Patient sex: M
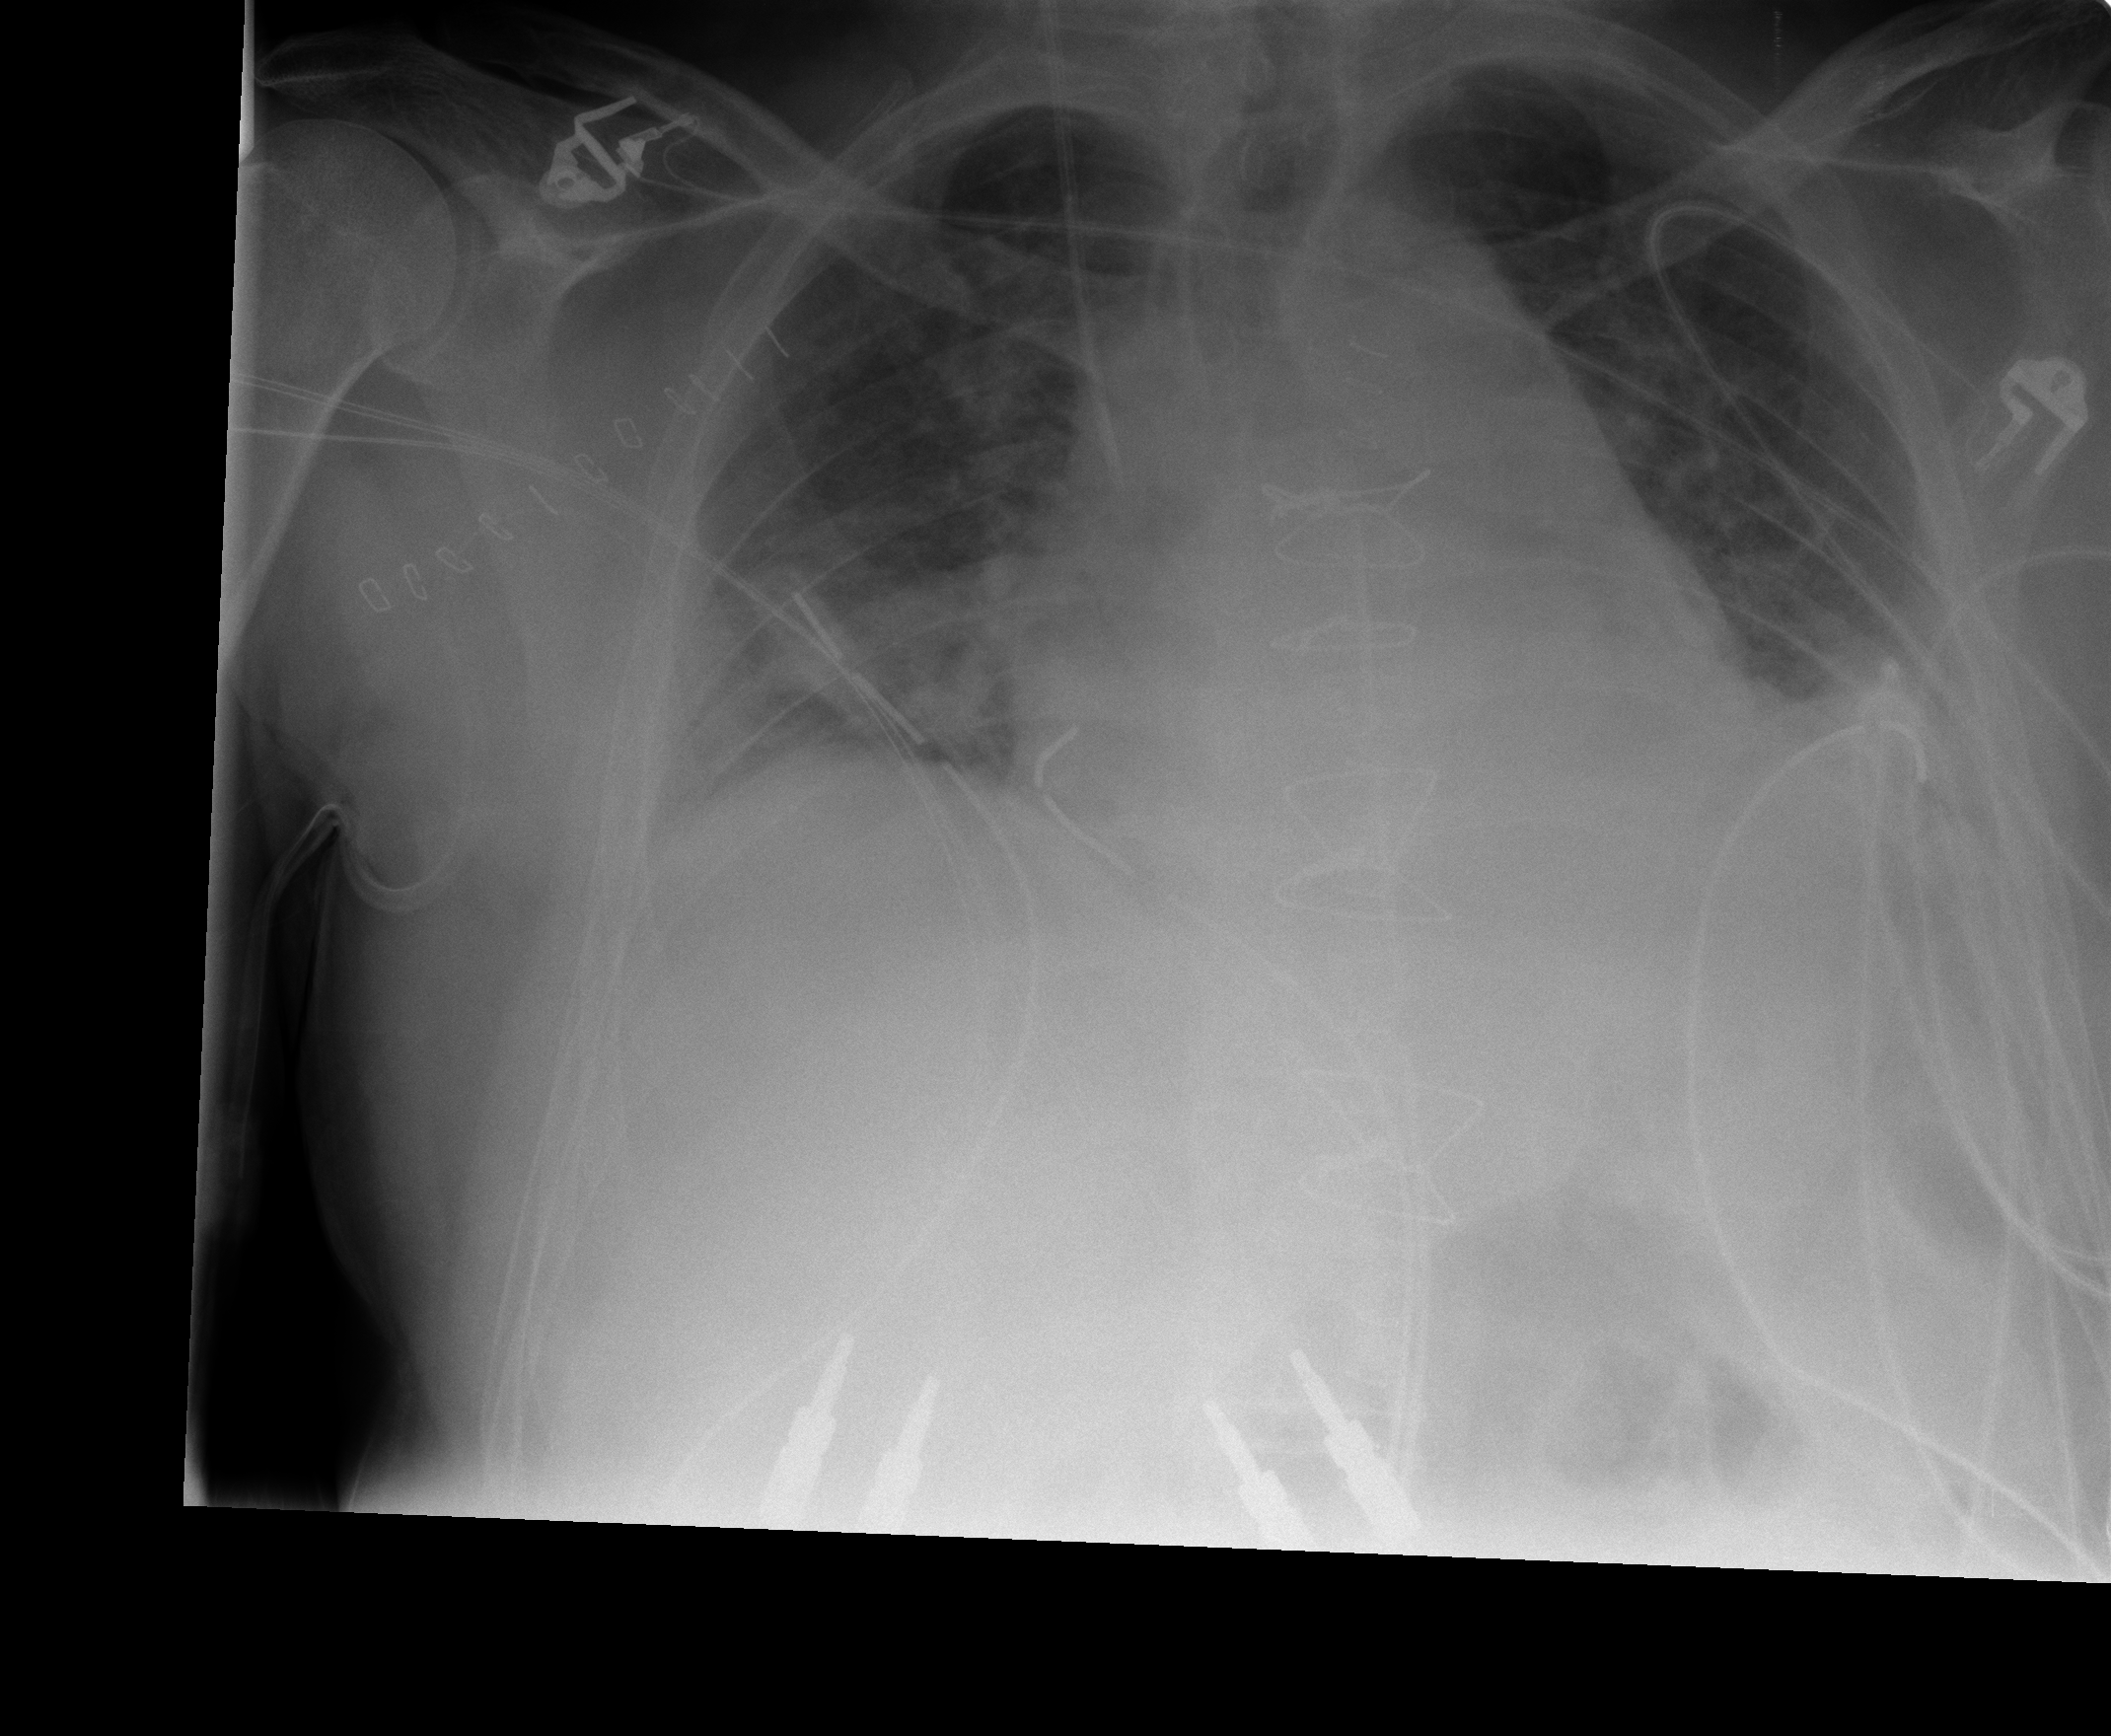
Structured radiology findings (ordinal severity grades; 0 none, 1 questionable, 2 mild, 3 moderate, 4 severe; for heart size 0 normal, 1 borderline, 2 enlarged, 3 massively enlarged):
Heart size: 2
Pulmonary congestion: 2
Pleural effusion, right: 0
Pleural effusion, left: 1
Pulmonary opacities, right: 1
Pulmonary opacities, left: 1
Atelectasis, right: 2
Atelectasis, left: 2